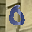
Label: 0